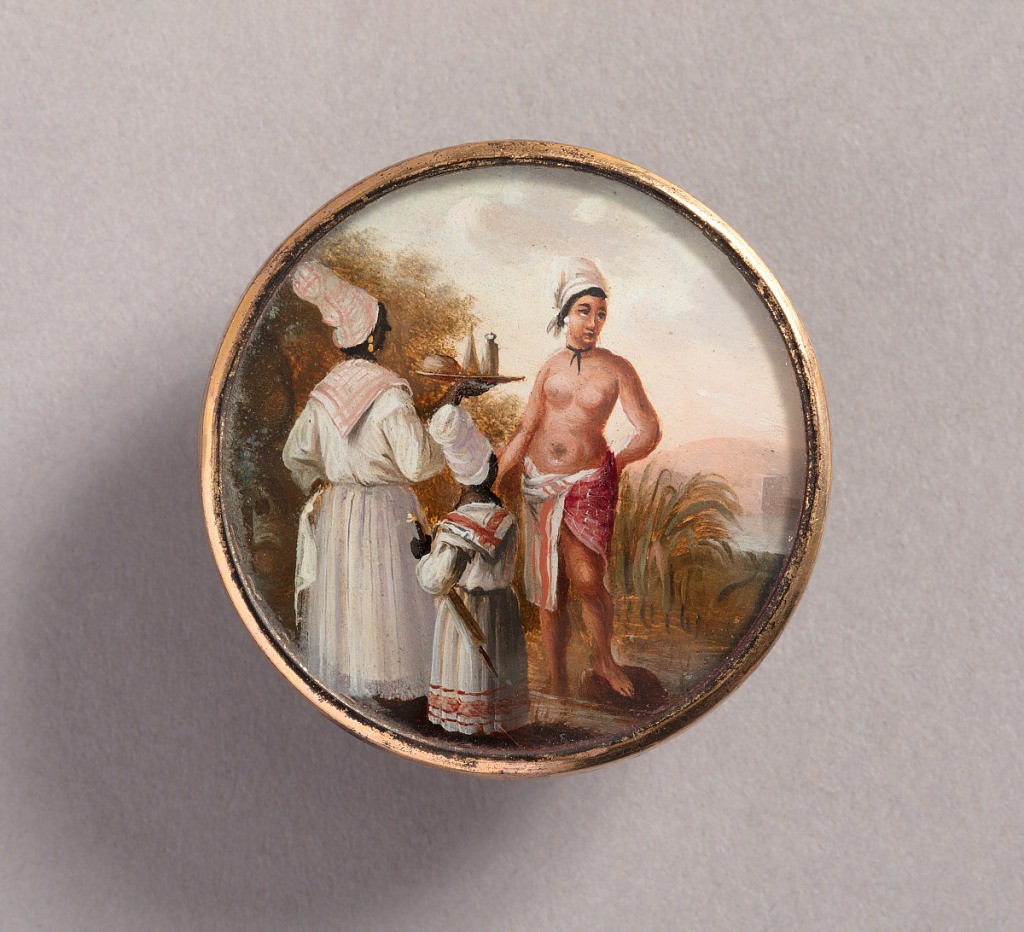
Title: Button
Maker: Agostino Brunias, Italian, ca. 1730–1796
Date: late 18th century
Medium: Gouache paint on tin verre fixé, ivory (backing), glass, gilt metal
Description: Button depicting scene of three figures in a garden. A light-skinned woman, nude but for a shawl around her waist, stands before a servant in a white dress holding a tray with bottles and a female child also in a white dress holding a parasol.